Question: I know how to draw a arc
and I also found how to draw a gradient line from <URL>
I have found two function can draw gradient:CGContextDrawLinearGradient and CGContextDrawRadialGradient.but how can I draw a gradient arc?
I want to realize like this picture:
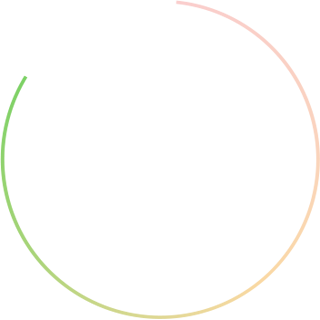
Answer: I spent a long time searching for how to do this, too, so I thought I'd post the way I ended up doing it. It turns out both answers are in the excellent answer to this question:
<URL>
For my purposes, I only used the drawing and gradient parts of that answer. The structure looks more or less like this...
'''
CGContextRef context = UIGraphicsGetCurrentcontext();
CGFloat arcStartAngle = M_PI;
CGFloat arcEndAngle = 2 * M_PI;
CGPoint startPoint = CGPointMake(...);
CGPoint endPoint = CGPointMake(...);
CGColorSpaceRef colorSpace = CGColorSpaceCreateDeviceRGB();
CGFloat colors[] =
{
1.0, 0.0, 0.0, 1.0, //RGBA values (so red to green in this case)
0.0, 1.0, 0.0, 1.0
};
CGGradientRef gradient = CGGradientCreateWithColorComponents(colorSpace, colors, NULL, 2);
//Where the 2 is for the number of color components. You can have more colors throughout //your gradient by adding to the colors[] array, and changing the components value.
CGColorSpaceRelease(colorSpace);
//Now for the arc part...
CGMutablePathRef arc = CGPathCreateMutable();
CGPathMoveToPoint(arc, NULL, startPoint.x, startPoint.y);
//Here, the CGPoint self.arcCenter is the point around which the arc is placed, so maybe the
//middle of your view. self.radius is the distance between this center point and the arc.
CGPathAddArc(arc, NULL, self.arcCenter.x, self.arcCenter.y, self.radius,
arcStartAngle, arcEndAngle, YES);
//This essentially draws along the path in an arc shape
CGPathRef strokedArc = CGPathCreateCopyByStrokingPath(arc, NULL, 5.0f,
kCGLineCapButt, kCGLineJoinMiter, 10);
CGContextSaveGState(context);
CGContextAddPath(context, strokedArc);
CGContextClip(context);
CGContextDrawLinearGradient(context, gradient, startPoint, endPoint, 0);
CGContextDrawPath(context, kCGPathFillStroke);
CGGradientRelease(gradient);
CGContextRestoreGState(context);
//This all draws a gradient that is much larger than the arc itself, but using
//CGContextClip, it clips out everything EXCEPT the colors in the arc. Saving and Restoring
//the state allows you to preserve any other drawing going on. If you didn't use these,
//then all other drawing would also be clipped.
'''
I hope this helps. If any of this is unclear, I recommend you check out the question link above. The answer to that questions contains everything I used in this answer and a few more cool and useful drawing tips.